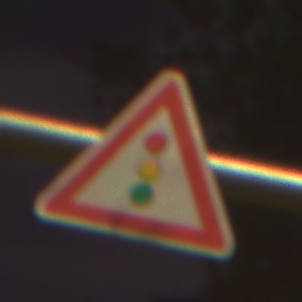
Verkehrszeichen: Lichtzeichenanlage
Umgebung: Outdoor, Suburban
Tageszeit: Night
Wetter: PartlyCloudy
Licht: Artificial
Jahreszeit: NotSpecified
Kontrast: HighContrast